Question:
Can anybody guide me how to proceed..
appreciate your help..
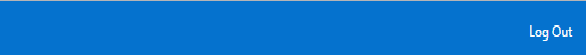
Answer: Go to application -> shared component -> Navigation -> Navigation bar List
then edit navigation bar entries where you will able to see option Image/class.
There you can select Application images /Workspace image ,Once you selected and saved details then image will appear in navigation Bar.
<URL>
Hope this will help you..